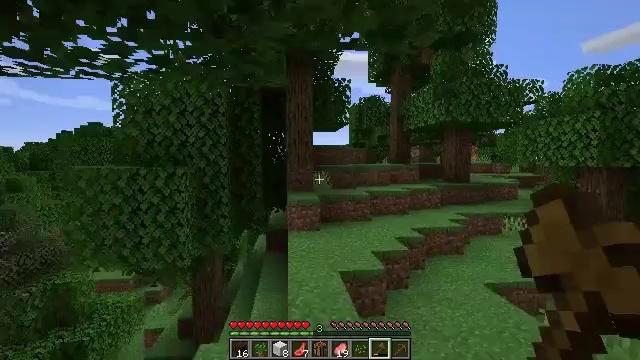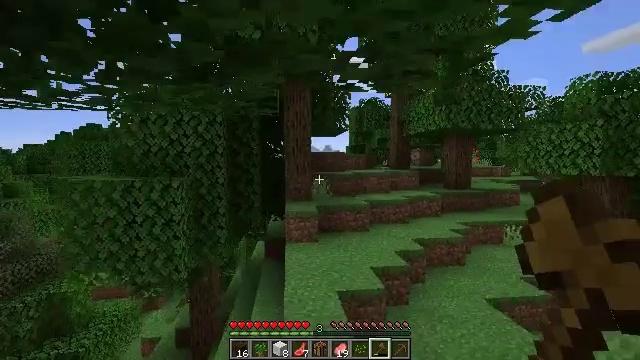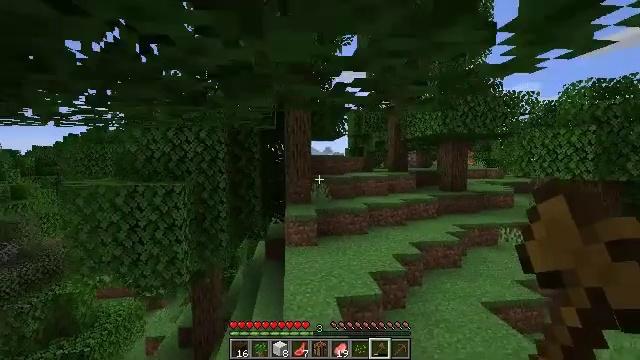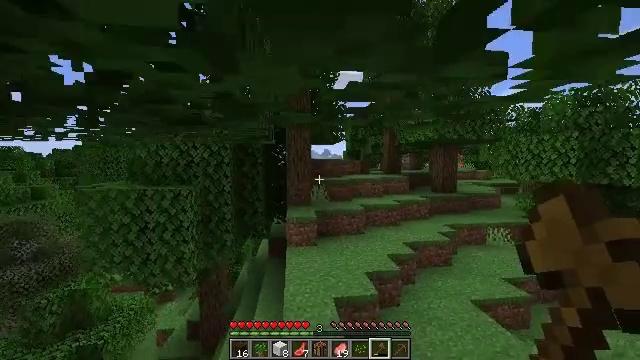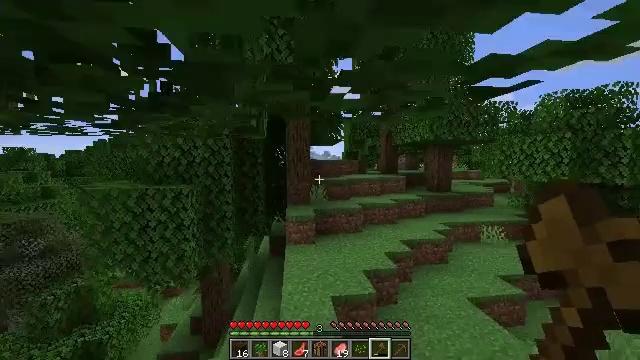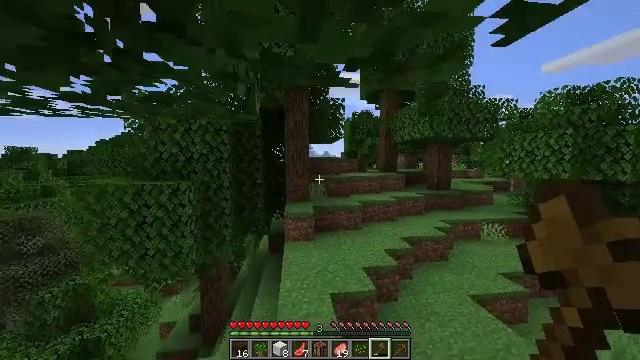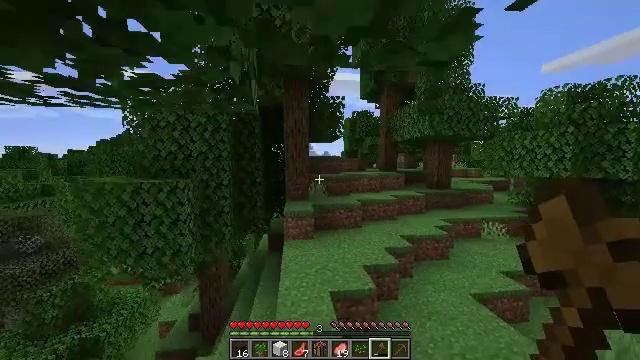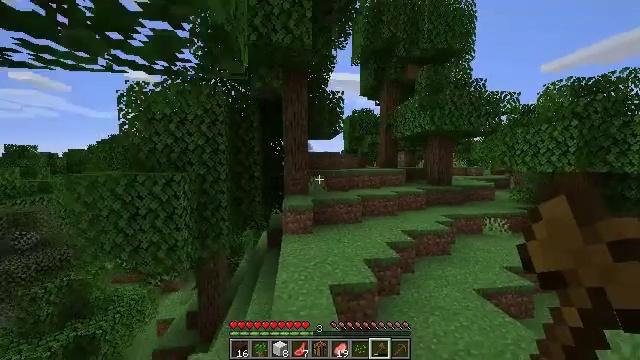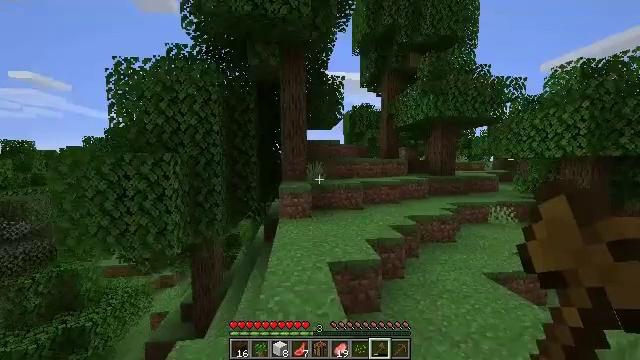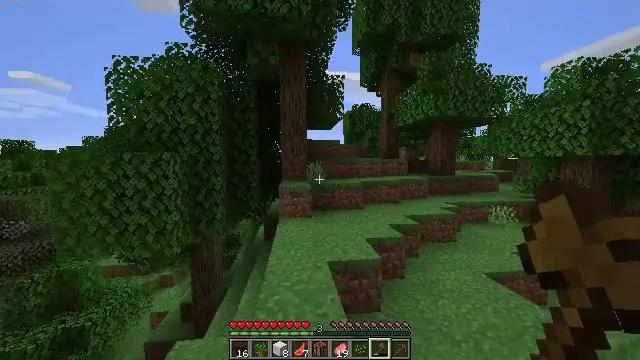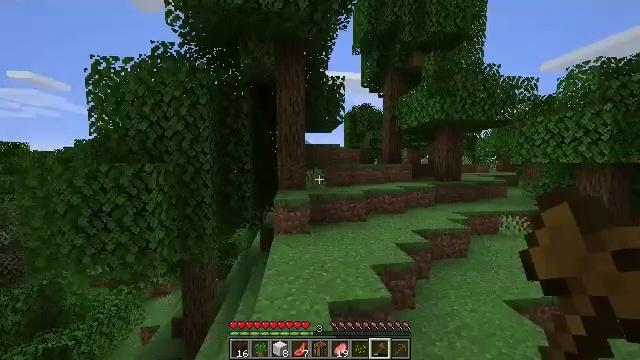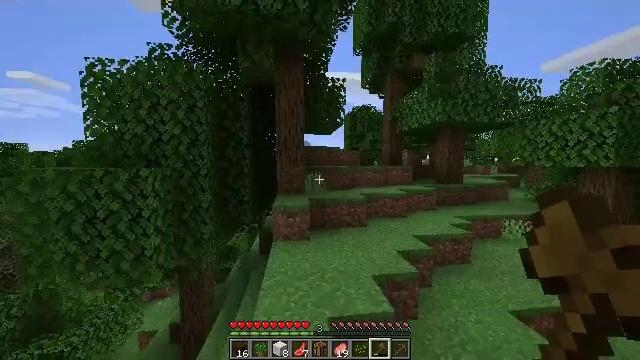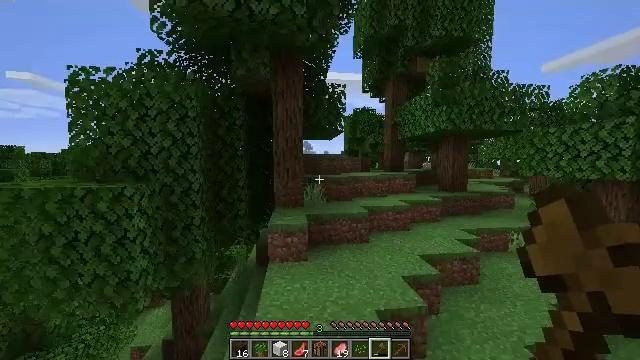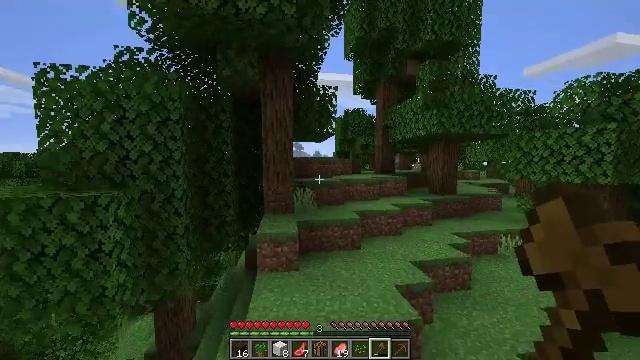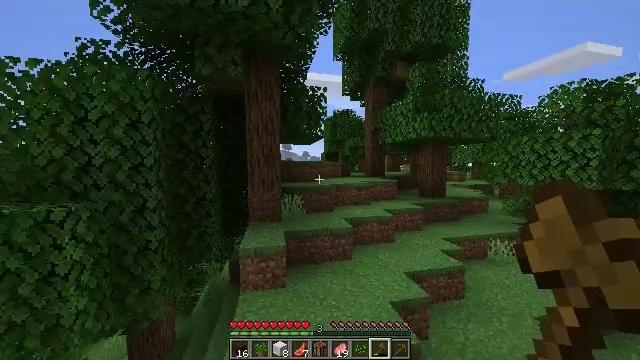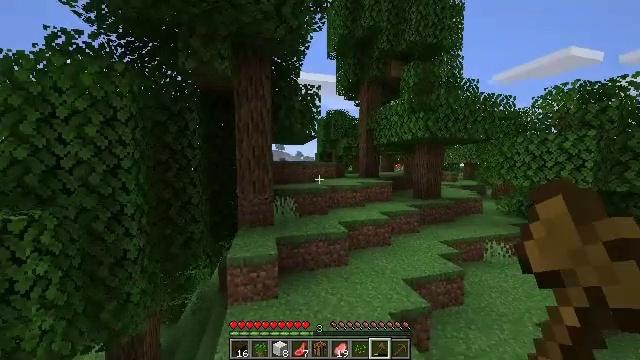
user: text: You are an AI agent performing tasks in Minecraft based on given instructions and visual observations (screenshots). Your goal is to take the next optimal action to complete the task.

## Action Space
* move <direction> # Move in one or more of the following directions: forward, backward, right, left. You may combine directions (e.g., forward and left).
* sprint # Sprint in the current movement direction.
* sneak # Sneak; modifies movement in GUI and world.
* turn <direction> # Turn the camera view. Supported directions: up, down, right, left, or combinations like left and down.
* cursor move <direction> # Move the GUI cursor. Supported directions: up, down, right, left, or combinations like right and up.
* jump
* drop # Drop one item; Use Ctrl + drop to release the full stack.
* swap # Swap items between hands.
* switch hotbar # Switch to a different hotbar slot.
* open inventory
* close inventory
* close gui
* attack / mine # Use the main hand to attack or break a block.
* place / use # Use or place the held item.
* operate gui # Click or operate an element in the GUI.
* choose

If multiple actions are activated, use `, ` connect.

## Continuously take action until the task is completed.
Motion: motion action
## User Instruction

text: Harvest the rose bush for its flowers.
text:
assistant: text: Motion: move forward, sprint, jump
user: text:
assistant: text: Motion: move forward, sprint, jump
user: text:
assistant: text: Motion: move forward, sprint, jump
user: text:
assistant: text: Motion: move forward, sprint, jump
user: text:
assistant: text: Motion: move forward, jump
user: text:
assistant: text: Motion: move forward, jump
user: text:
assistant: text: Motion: move forward, jump
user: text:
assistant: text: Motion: move forward, jump
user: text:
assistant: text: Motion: move forward, jump
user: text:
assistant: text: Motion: move forward, jump
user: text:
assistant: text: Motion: move forward, jump
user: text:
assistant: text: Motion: move forward, jump
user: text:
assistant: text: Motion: move forward, turn right, jump
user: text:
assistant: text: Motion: move forward, turn right, jump
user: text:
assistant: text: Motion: move forward, turn right, jump
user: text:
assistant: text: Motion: move forward, turn right
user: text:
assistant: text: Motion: move forward
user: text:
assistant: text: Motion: move forward
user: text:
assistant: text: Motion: move forward
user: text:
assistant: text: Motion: move forward
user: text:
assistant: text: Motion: move forward
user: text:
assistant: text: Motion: move forward
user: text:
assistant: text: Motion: move forward
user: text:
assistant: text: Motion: move forward
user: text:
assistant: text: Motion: move forward
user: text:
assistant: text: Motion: move forward
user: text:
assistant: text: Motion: move forward
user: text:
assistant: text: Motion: move forward, jump
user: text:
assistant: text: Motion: move forward, jump
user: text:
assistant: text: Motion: move forward, jump